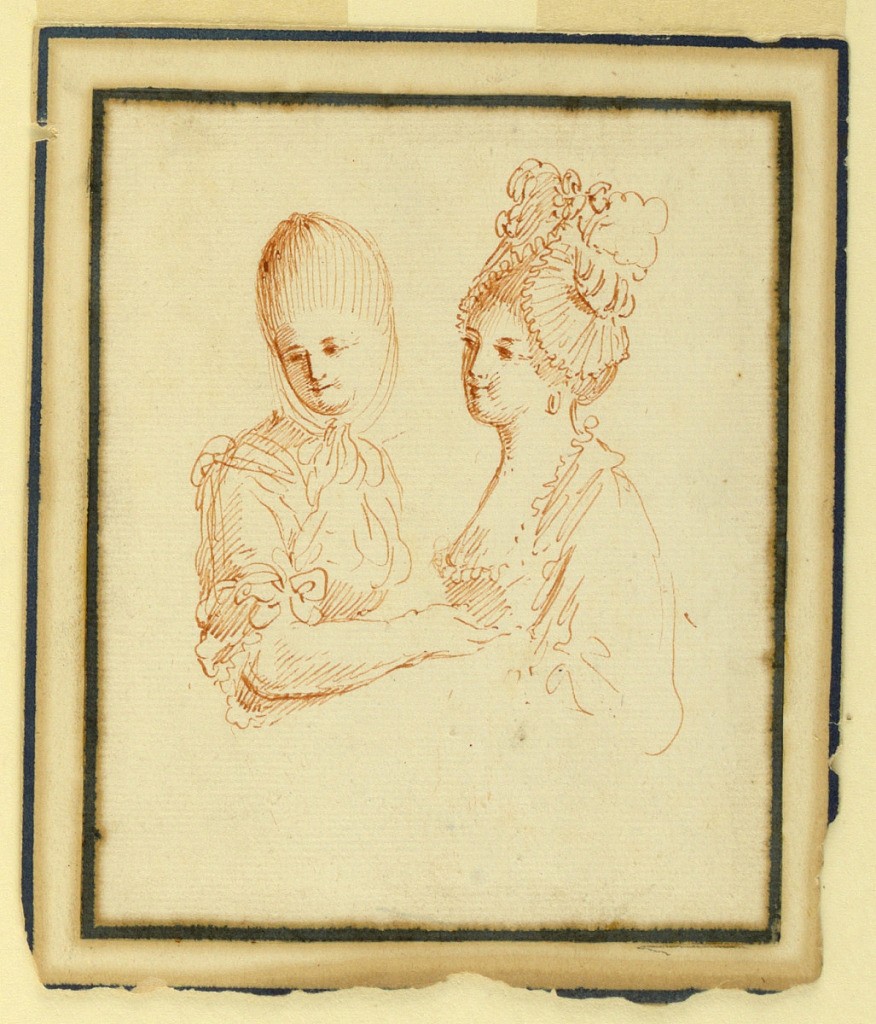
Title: Busts of Two Women
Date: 1770–1775
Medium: Pen and red ink on paper, mounted on cardboard
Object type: Drawing
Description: The bust and the right arm of the woman at left are turned toward the right; her head is turned to the spectator, the eyes are lowered. Her hair is styled as a "Toupée"; the ribbons of a cap are bound below the chin. The woman at right is turned toward the left, and seen nearly in profile. She wears a "dormeuse."